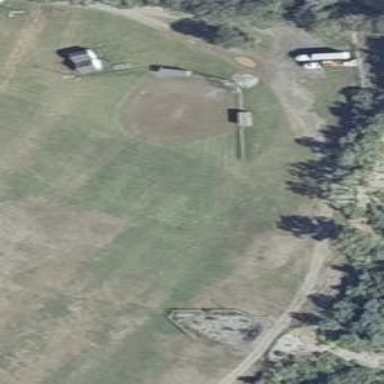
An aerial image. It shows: Baseball pitch for leisure land activities.